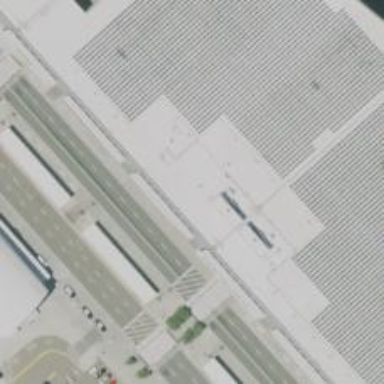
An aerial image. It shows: Car rental facility.